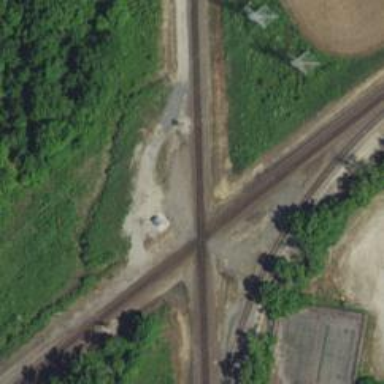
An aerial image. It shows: Railway crossing.